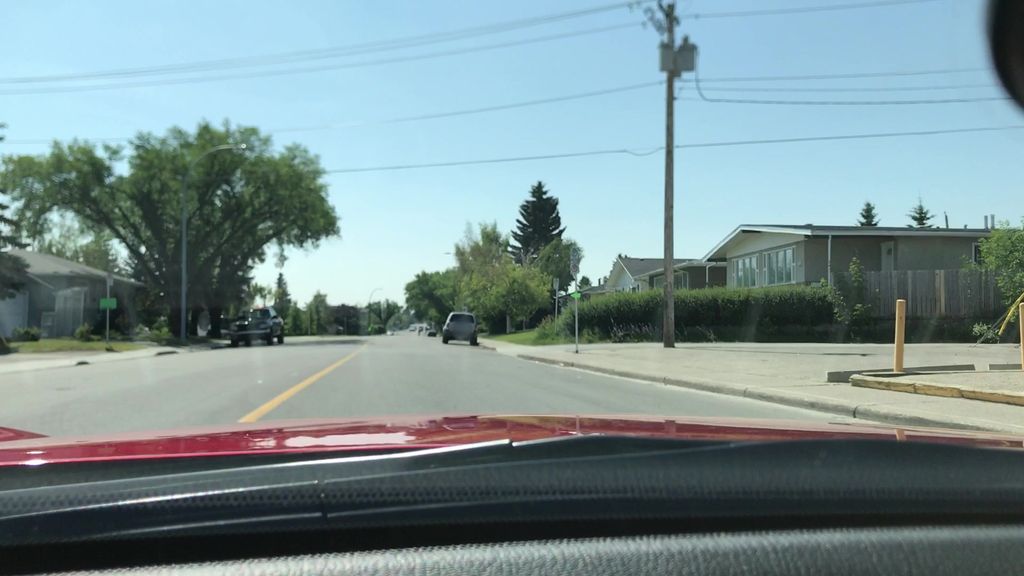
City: calgary